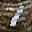
Label: 1